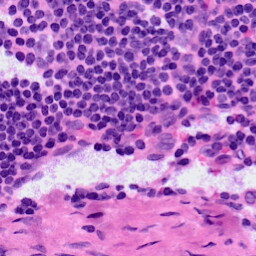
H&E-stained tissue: LymphNode